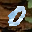
Label: 0